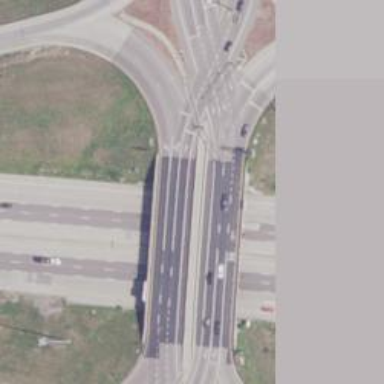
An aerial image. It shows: Motorway link at Diverging Diamond Interchange (DDI).